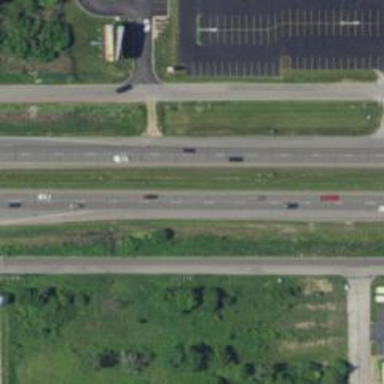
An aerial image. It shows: Asphalt road designated as trunk highway.